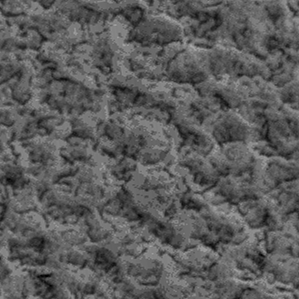
Label: frost